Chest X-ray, AP view. Patient: 54 years old, sex M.
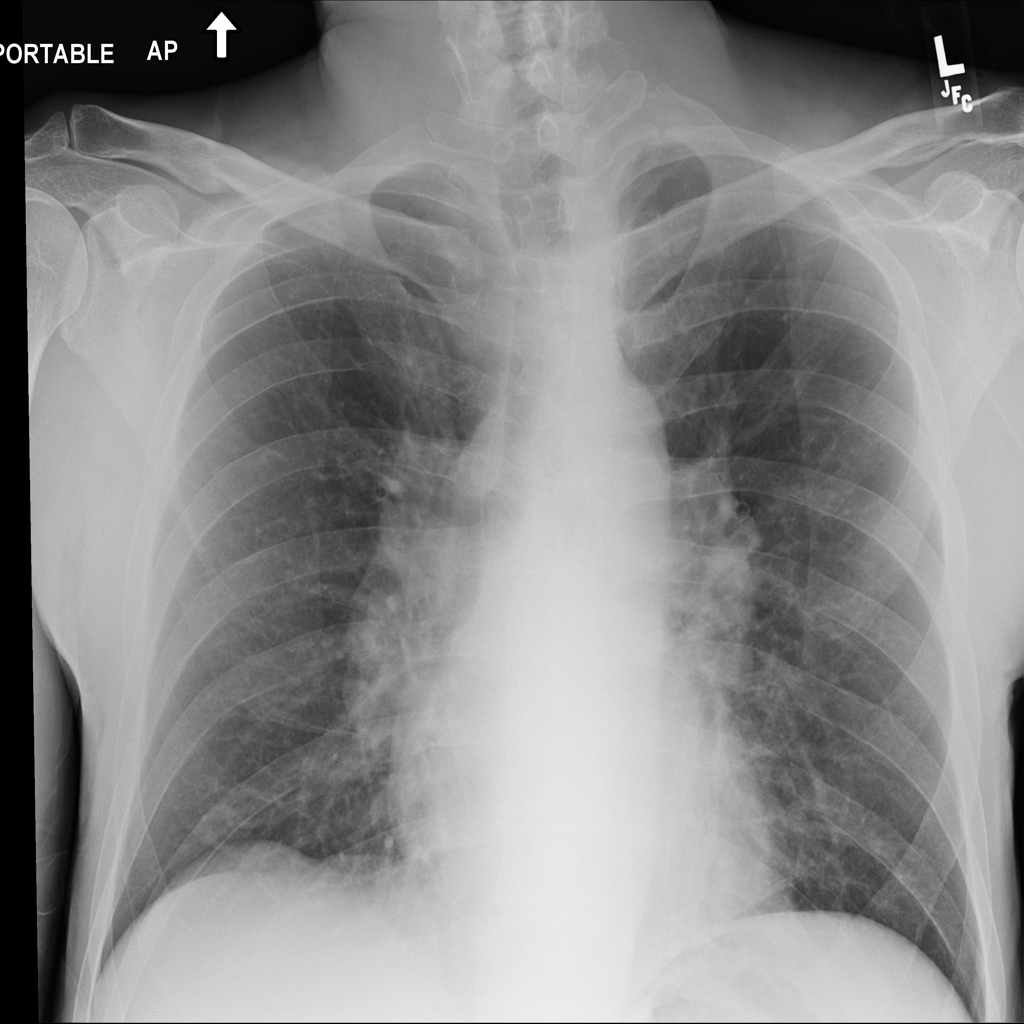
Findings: No Finding